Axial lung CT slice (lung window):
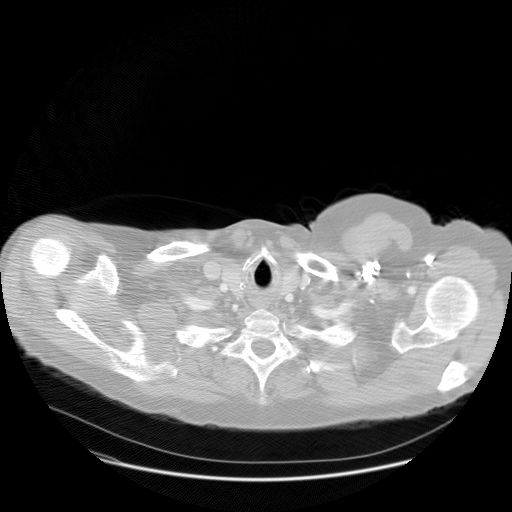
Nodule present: no